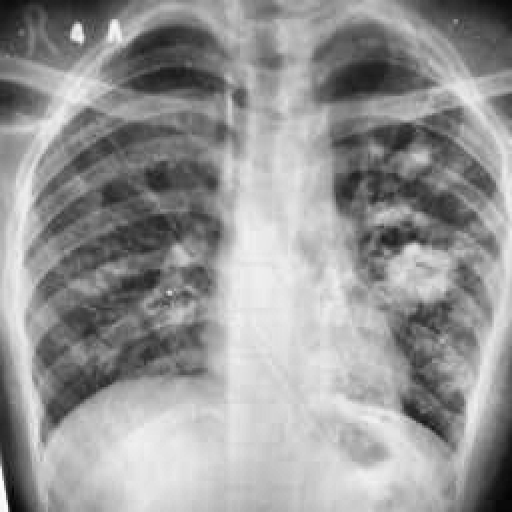
Finding: TUBERCULOSIS